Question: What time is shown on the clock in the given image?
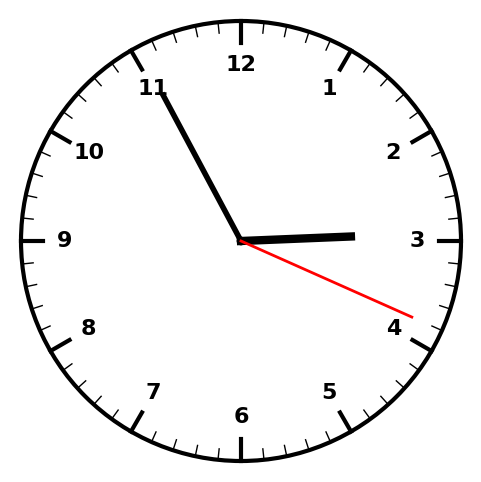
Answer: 02:55:19